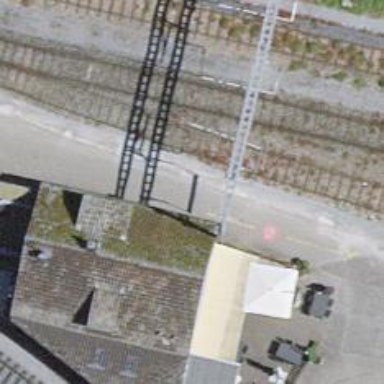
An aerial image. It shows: Railway spur service.